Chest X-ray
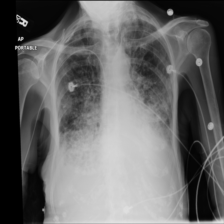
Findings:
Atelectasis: negative
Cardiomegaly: negative
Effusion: negative
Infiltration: negative
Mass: negative
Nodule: negative
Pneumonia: negative
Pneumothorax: negative
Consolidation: positive
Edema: negative
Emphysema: negative
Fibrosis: negative
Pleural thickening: negative
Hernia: negative